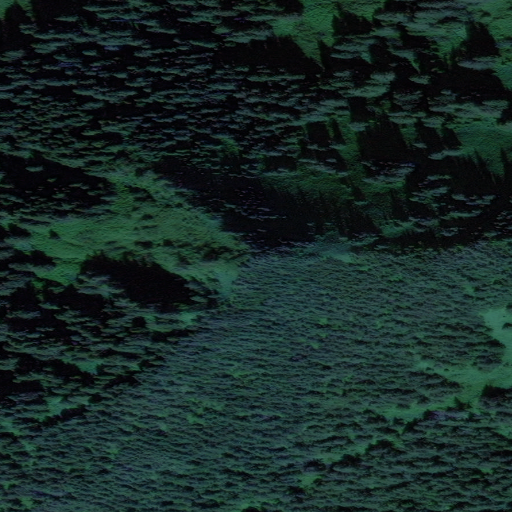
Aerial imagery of mountain in Alaska named Pyramid Peak containing only unknown